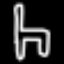
Label: chair